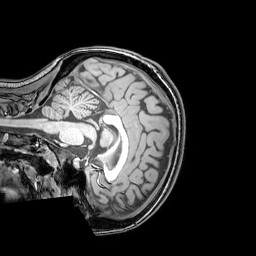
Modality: T1w
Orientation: sagittal
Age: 24
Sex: female
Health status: healthy
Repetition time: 0.081 s
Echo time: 0.037 s